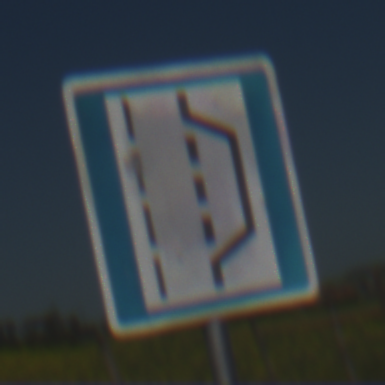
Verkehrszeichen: NothalteUndPannenbucht
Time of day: MorningAfternoon
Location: Outdoor (RoadRail)
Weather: Clear
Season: NotSpecified
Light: Natural